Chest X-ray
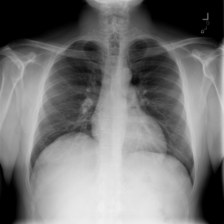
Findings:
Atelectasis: negative
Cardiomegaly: negative
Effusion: negative
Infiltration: negative
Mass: positive
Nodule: positive
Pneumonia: negative
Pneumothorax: negative
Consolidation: negative
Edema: negative
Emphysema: negative
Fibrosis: negative
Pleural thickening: negative
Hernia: negative